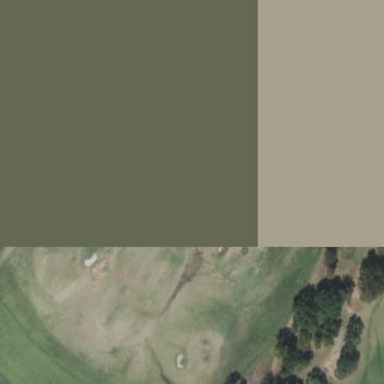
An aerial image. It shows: Rough grassy area used for golf.